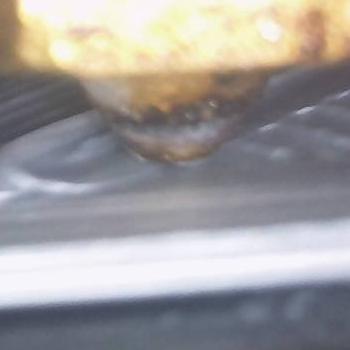
Flow rate: 238%